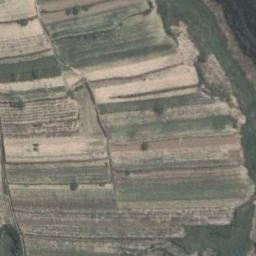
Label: terrace